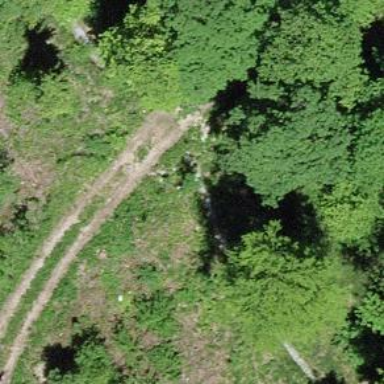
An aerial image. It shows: Culvert tunnel.